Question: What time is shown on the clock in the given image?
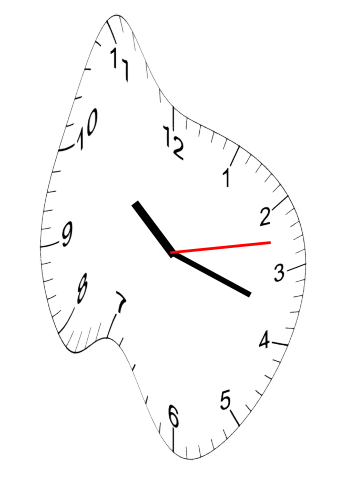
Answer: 10:18:13